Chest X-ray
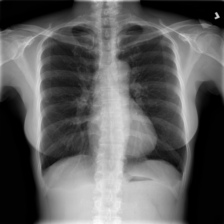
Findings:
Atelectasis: negative
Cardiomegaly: negative
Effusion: negative
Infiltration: negative
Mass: negative
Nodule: negative
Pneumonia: negative
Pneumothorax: negative
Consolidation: negative
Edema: negative
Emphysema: negative
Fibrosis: negative
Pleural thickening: negative
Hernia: negative